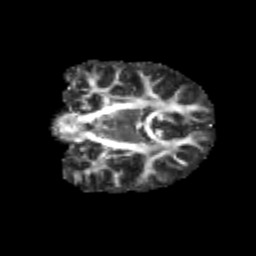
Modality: FA
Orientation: coronal
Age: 11
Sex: male
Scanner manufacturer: siemens
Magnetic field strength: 3 T
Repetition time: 3.8 s
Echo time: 0.07 s